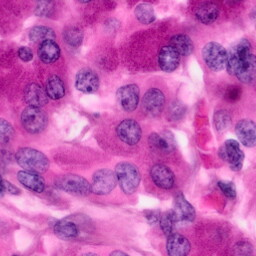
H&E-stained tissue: Pancreatic